Field crop: maize
Growth stage: 2
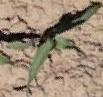
Species: maize